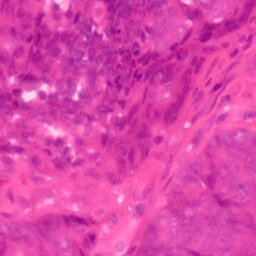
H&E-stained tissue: Colon